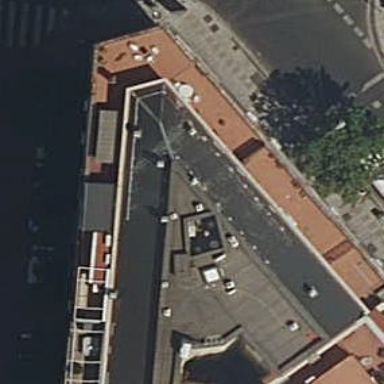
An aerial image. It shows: Part of building.